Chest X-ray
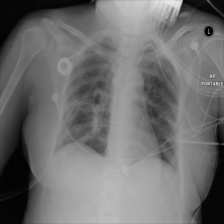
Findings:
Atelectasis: negative
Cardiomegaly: negative
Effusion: negative
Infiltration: negative
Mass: negative
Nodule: negative
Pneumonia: negative
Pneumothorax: negative
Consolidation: negative
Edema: negative
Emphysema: negative
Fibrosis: negative
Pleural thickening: negative
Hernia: negative